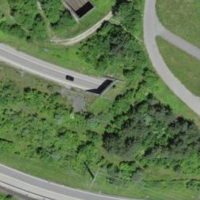
EUNIS habitat code: 57
Species observed at this site:
Prunus padus